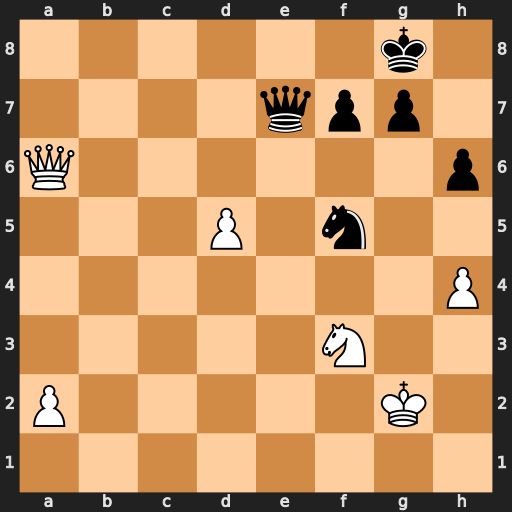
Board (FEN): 6k1/4qpp1/Q6p/3P1n2/7P/5N2/P5K1/8
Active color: w
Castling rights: -
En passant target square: -
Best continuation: Qc8+ Qf8 Qxf5